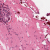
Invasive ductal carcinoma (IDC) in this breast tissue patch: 0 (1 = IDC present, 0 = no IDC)